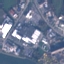
Land use / land cover: Industrial